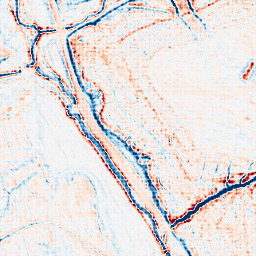
Category: edge_preserving
Decomposition family: anisotropic_diffusion
Decomposition parameters: iterations: 50
kappa: 30
gamma: 0.05
Upsampling method: sinc_hamming
Upsampling parameters: scale: 8
kernel_size: 8
Upsampling scale: 8